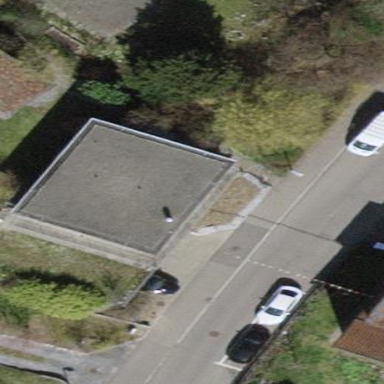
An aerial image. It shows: Building with flat roof.